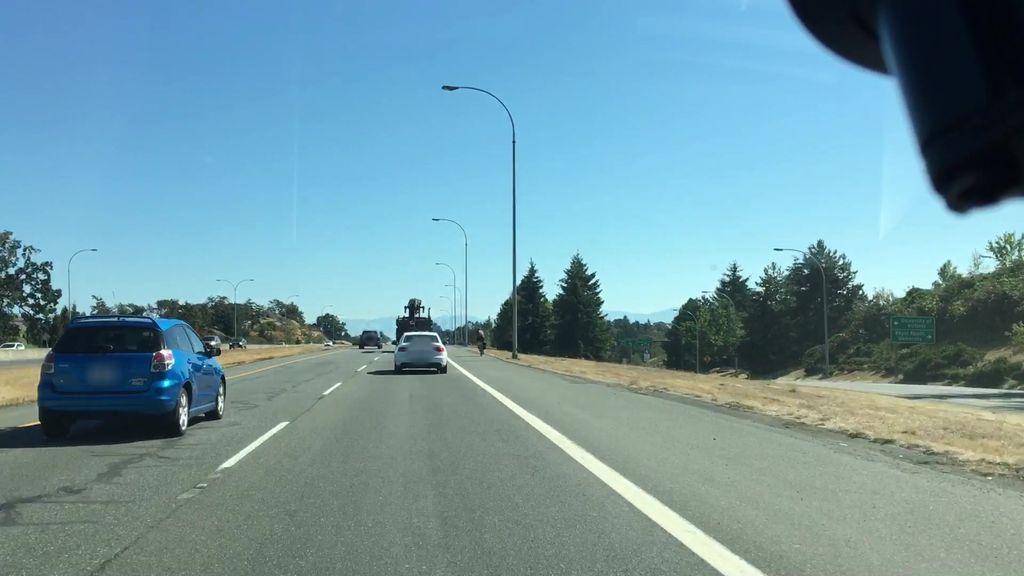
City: victoria